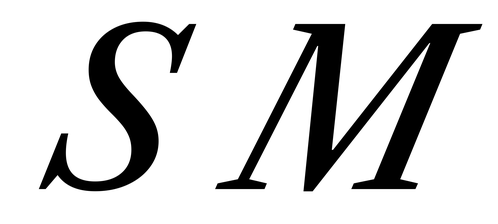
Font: LibreCaslonText-Italic_Medium_Italic